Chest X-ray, AP view. Patient: 52 years old, sex M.
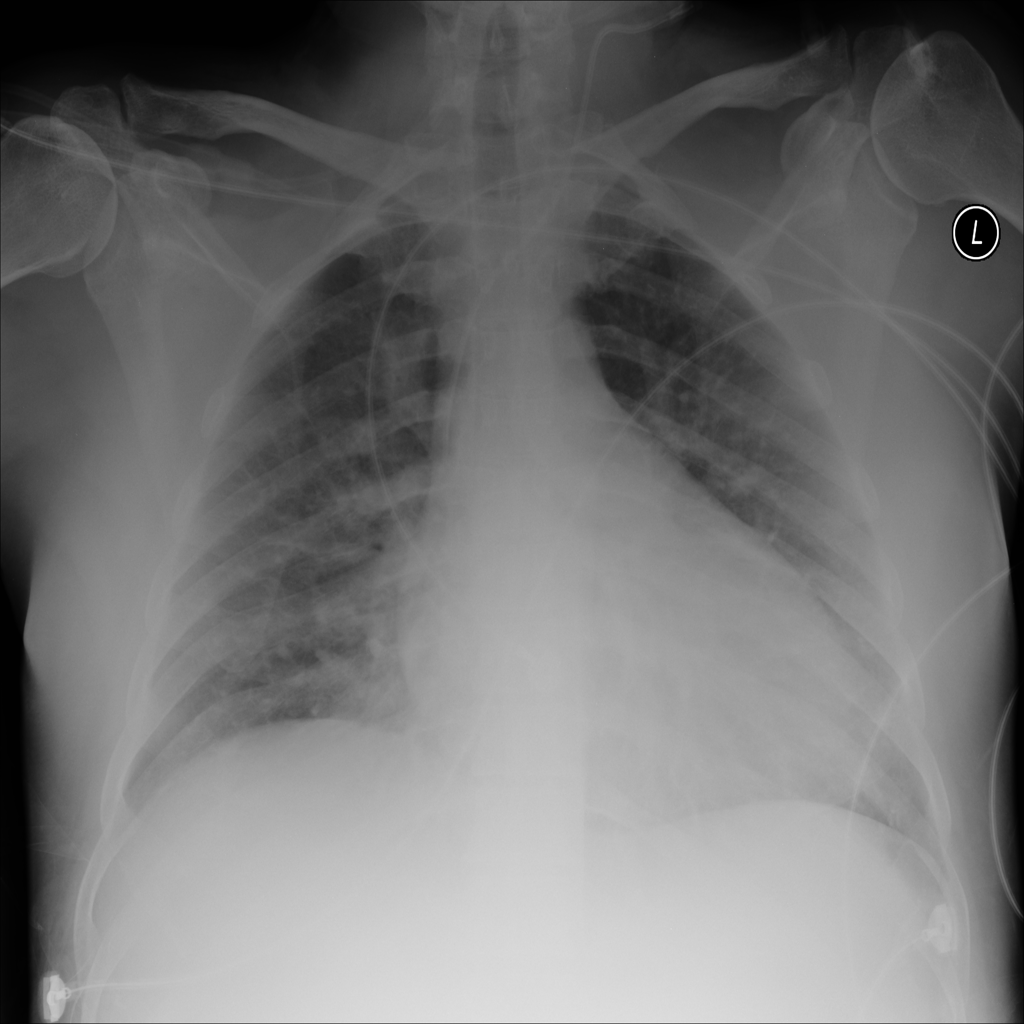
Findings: Cardiomegaly, Edema